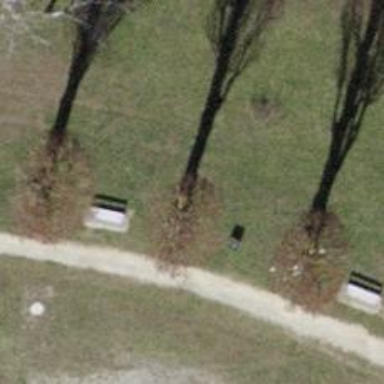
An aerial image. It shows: Park with broadleaved deciduous trees.